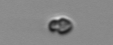
Label: Heterocapsa_rotundata